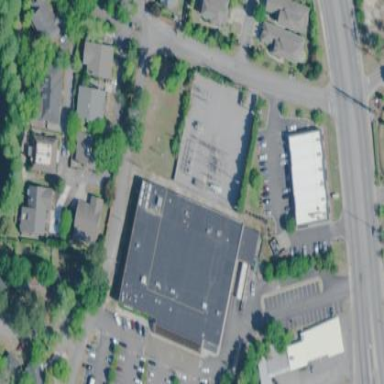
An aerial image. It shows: Supermarket located in building.